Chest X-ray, PA view. Patient: 51 years old, sex F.
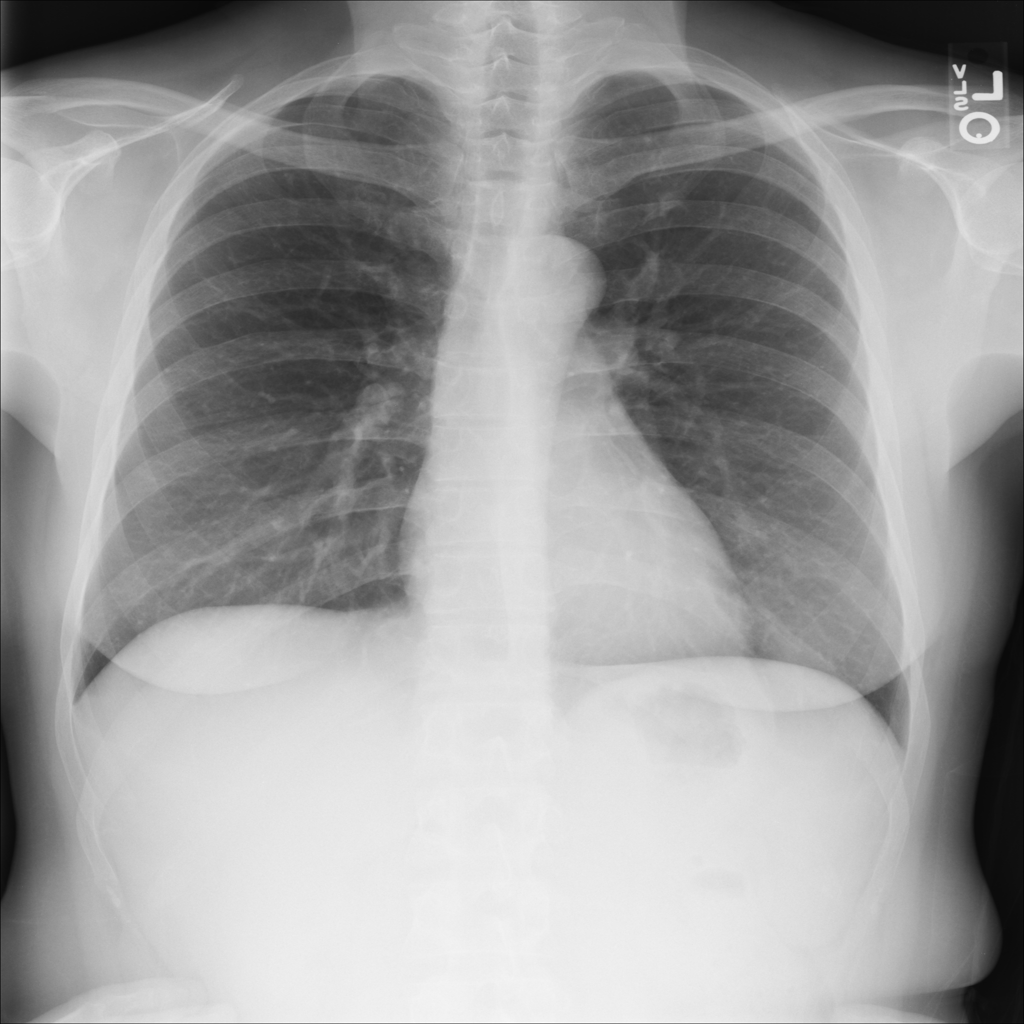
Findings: No Finding